Question: How do I download MySQL "Connector/J 5.1.48" platform-independent on macOS Mojave? There is a project I'm working on and I need this specific connector to work on my computer because there's a specific Android Studio related project I need it for. When I try downloading it, I get an error message. Just in case it's not possible, are there any other database replacement options that work well with Android Studio that are simple to implement on macOS?
Link to Connector/J 5.1.48: <URL>

Thanks.
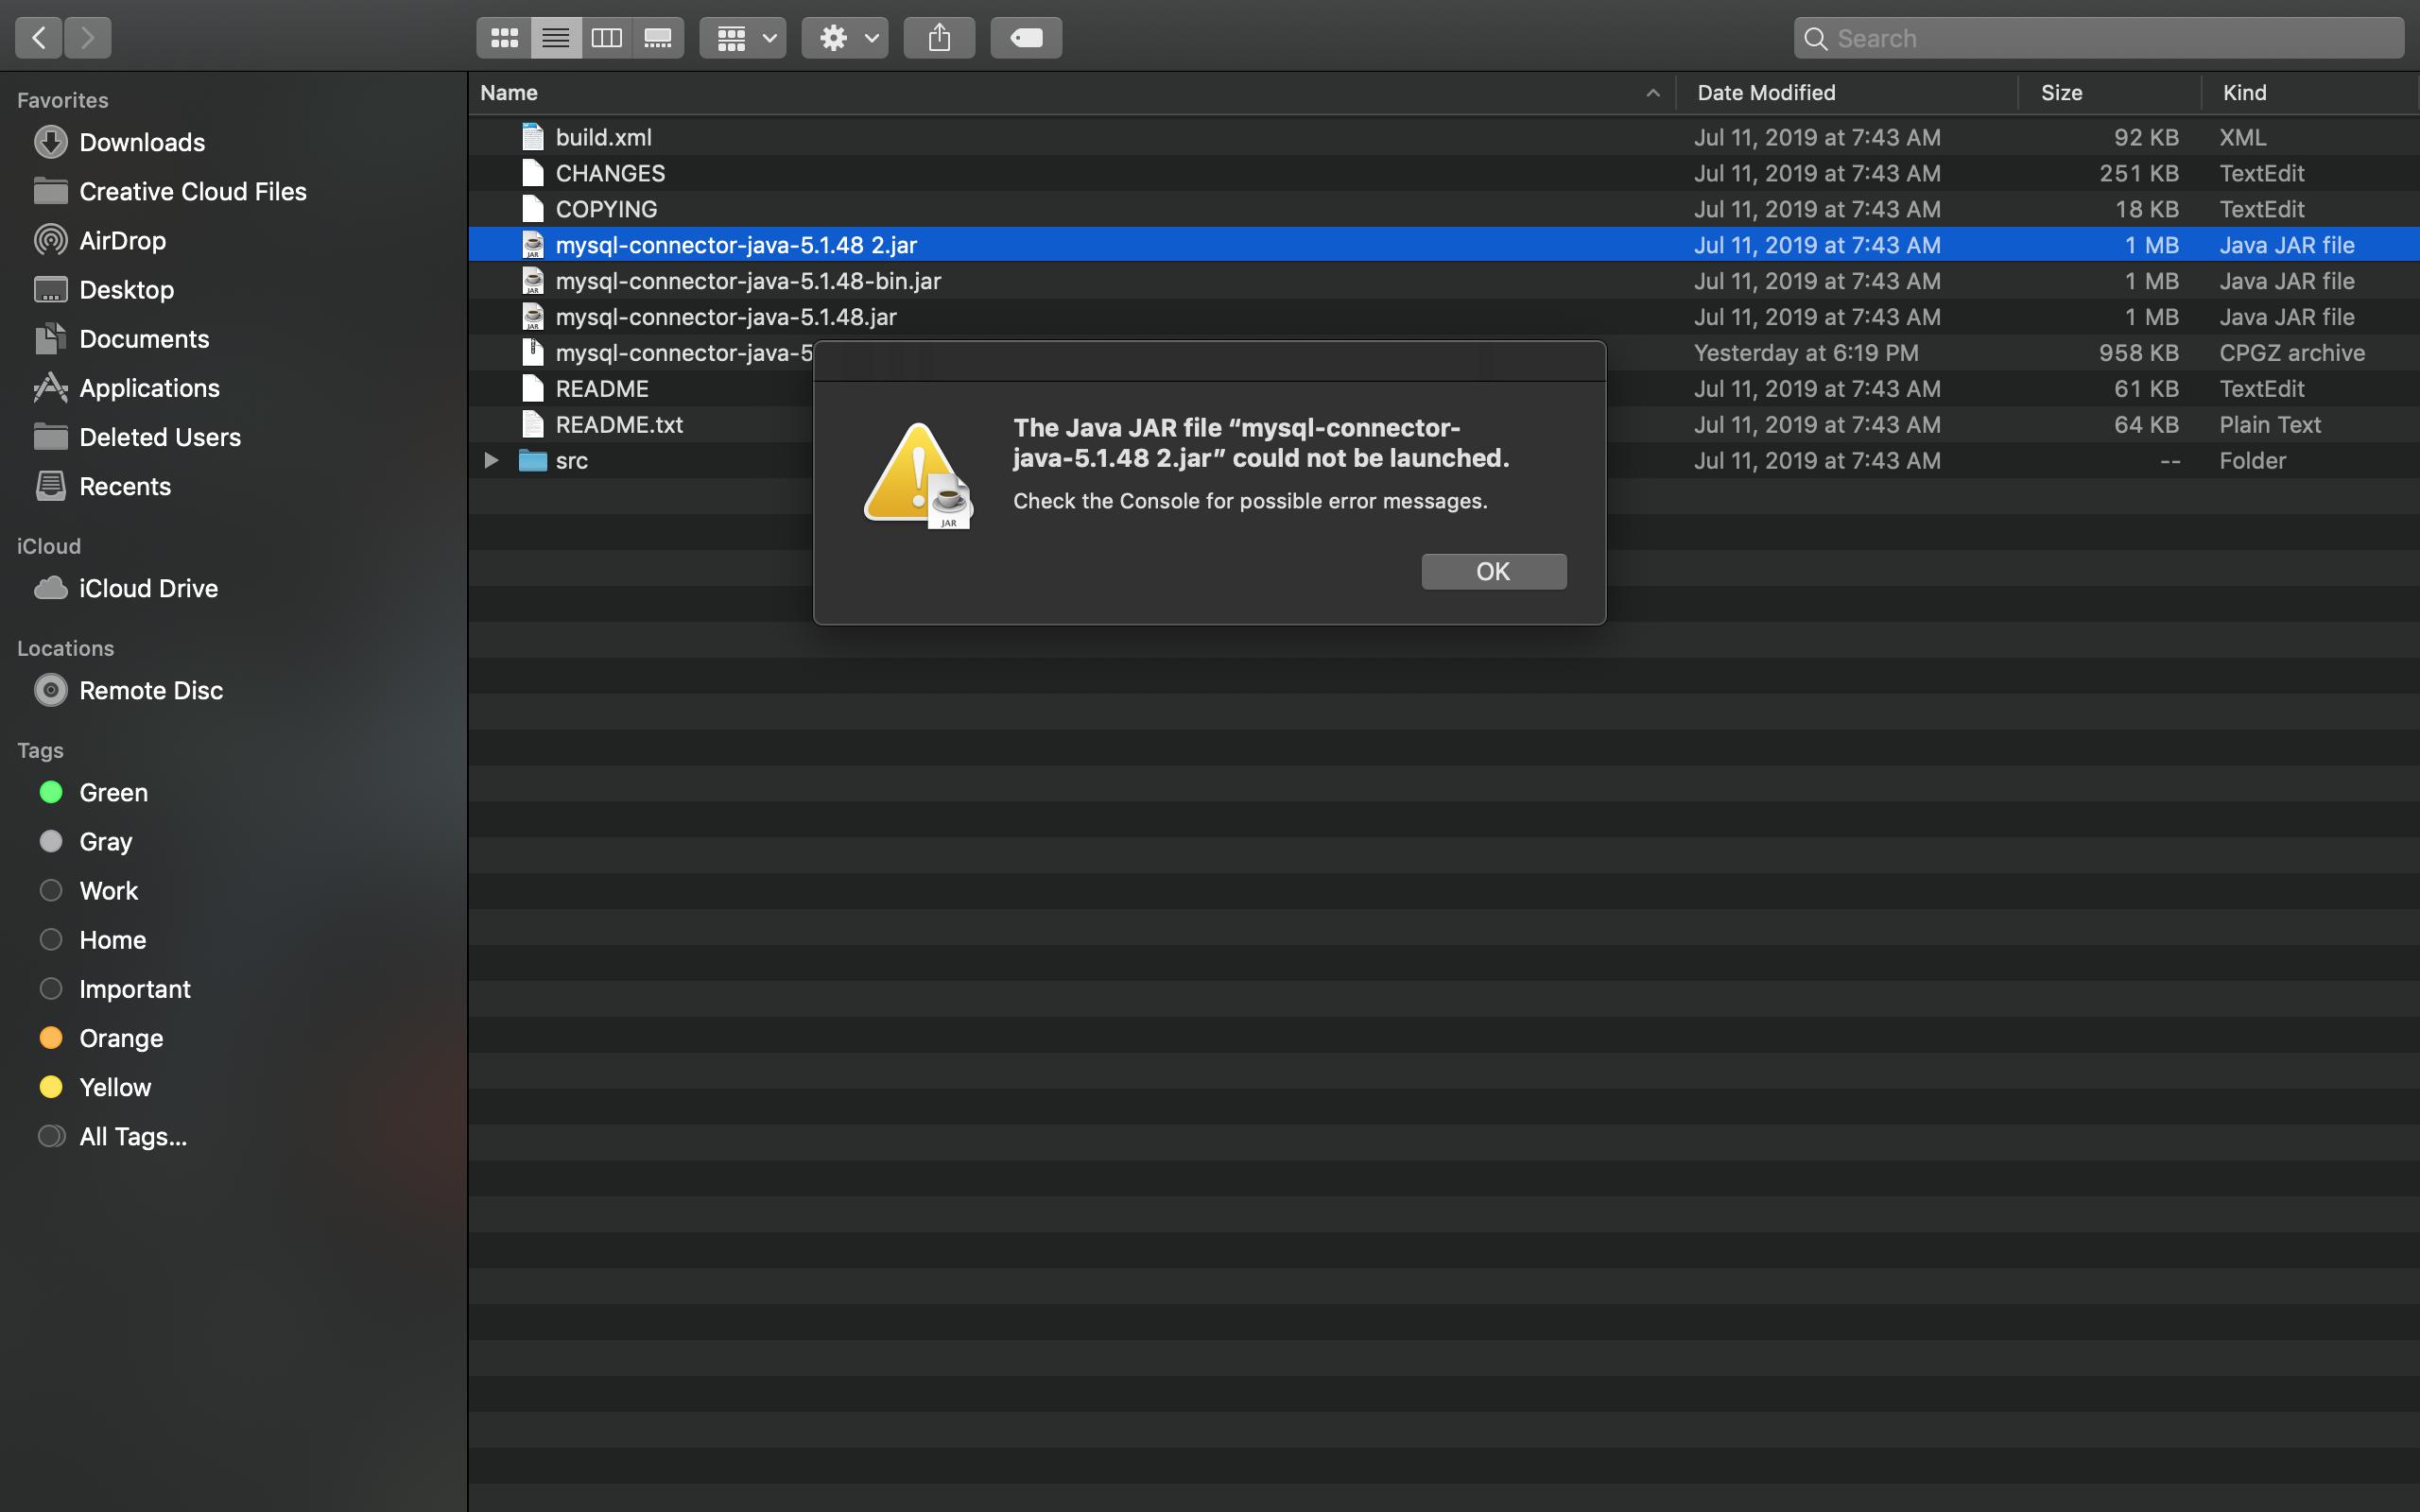
Answer: JAR files already are platform independent... They are not executable
I'm not sure how your error is specific to Android Studio, but mobile apps should not be directly querying a Mysql database, but rather reaching a web API that exposes database results over HTTP
And even if you did want to use mysql drivers in an Android app, you'd add those with Gradle, not JARs
That being said, MacOS isn't the issue either, and there's plenty of database replacements for Mysql